Field crop: maize
Growth stage: 2
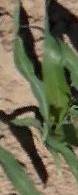
Species: maize